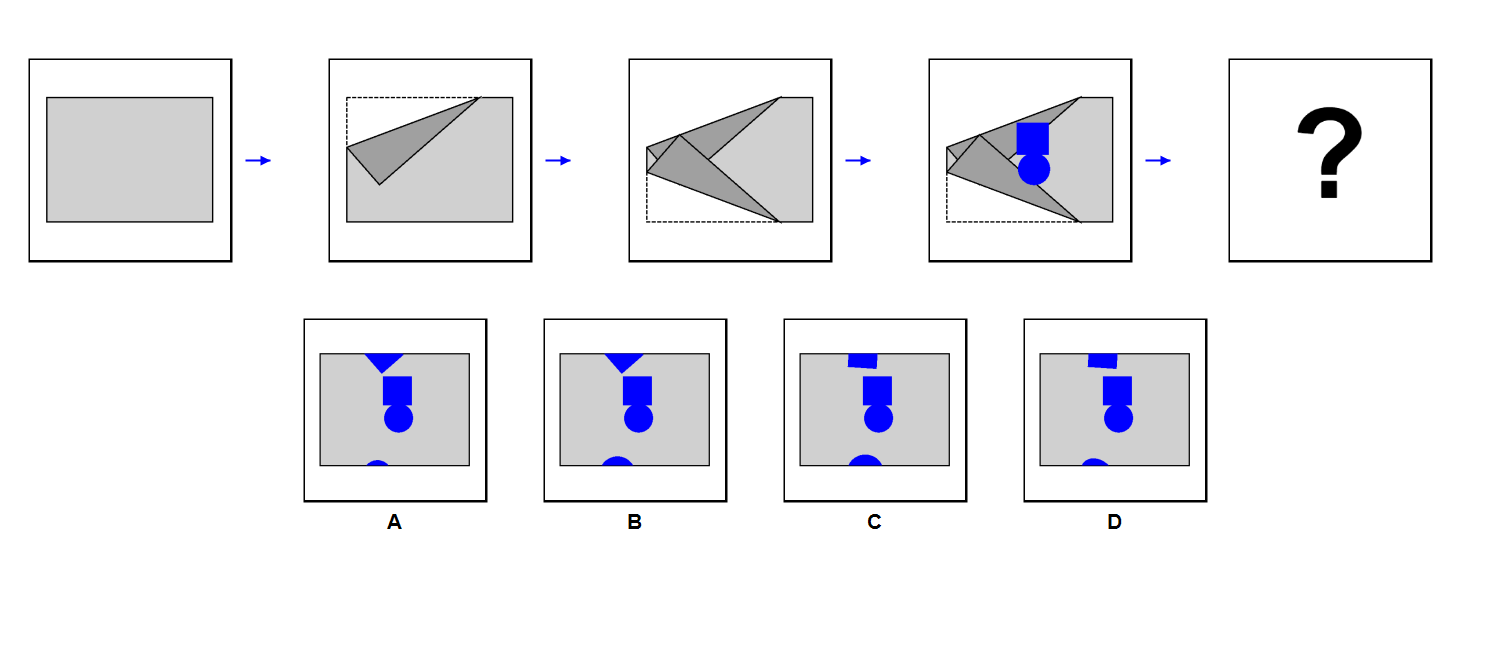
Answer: A